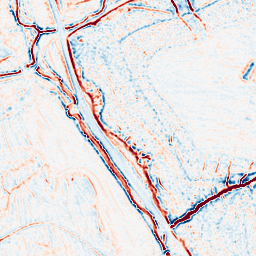
Category: multiscale
Decomposition family: log
Decomposition parameters: sigma: 1
Upsampling method: cubic_mitchell
Upsampling parameters: scale: 4
Upsampling scale: 4